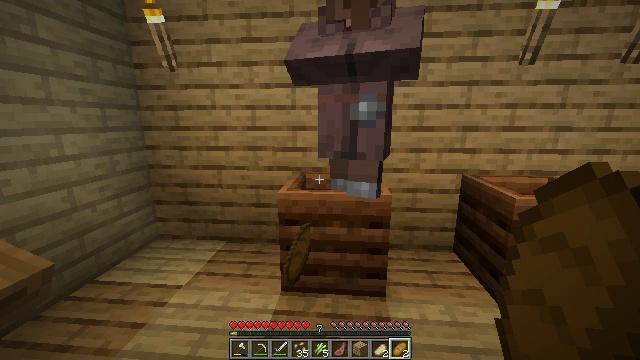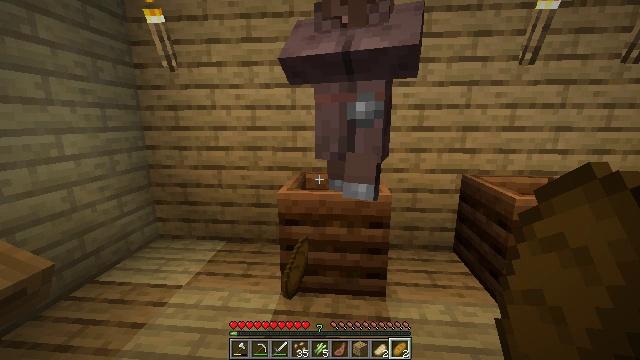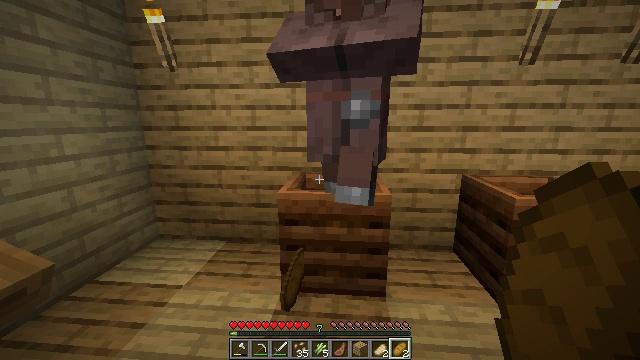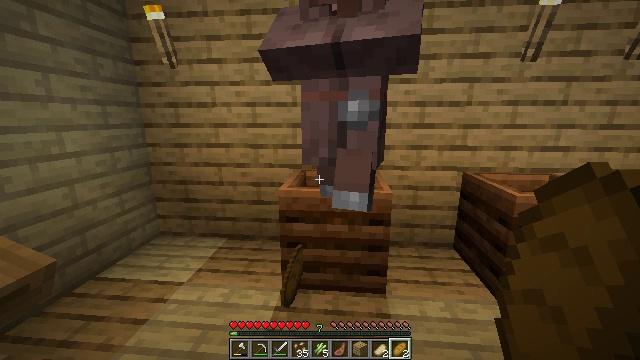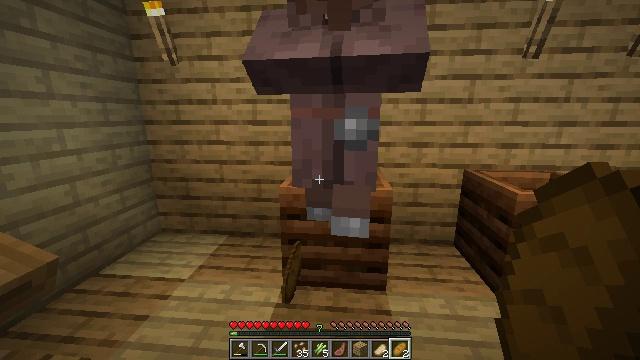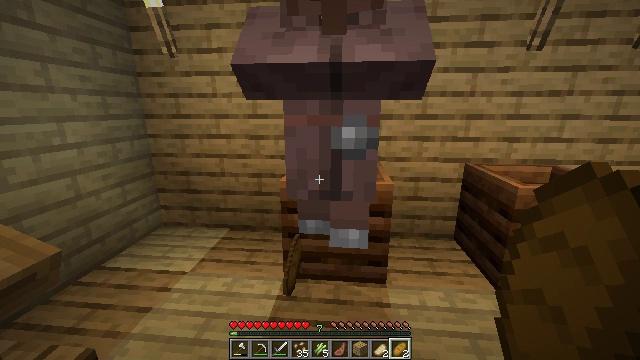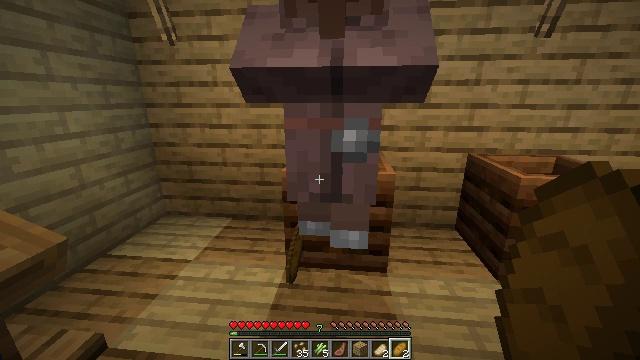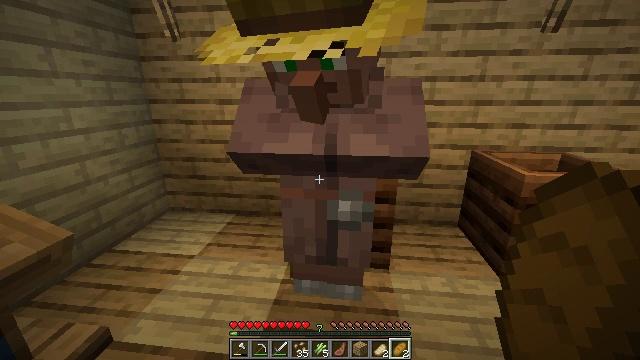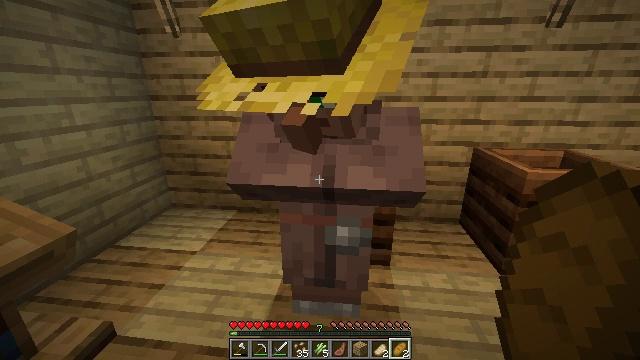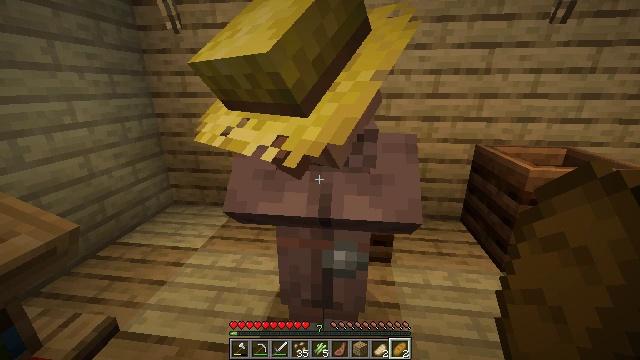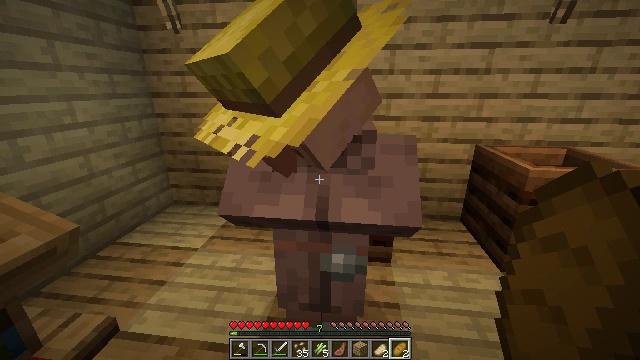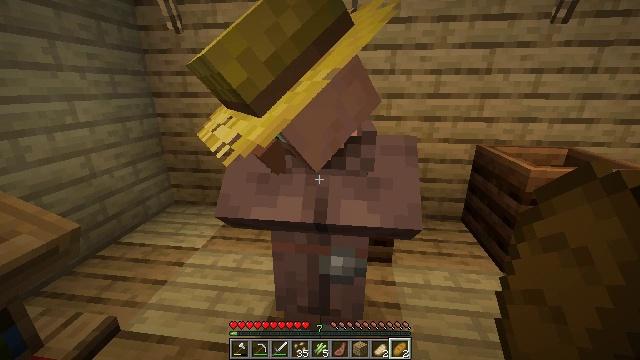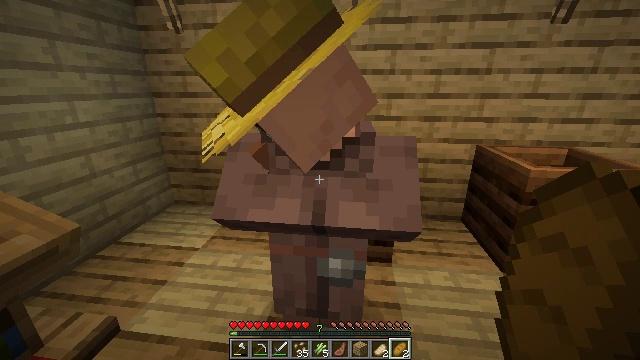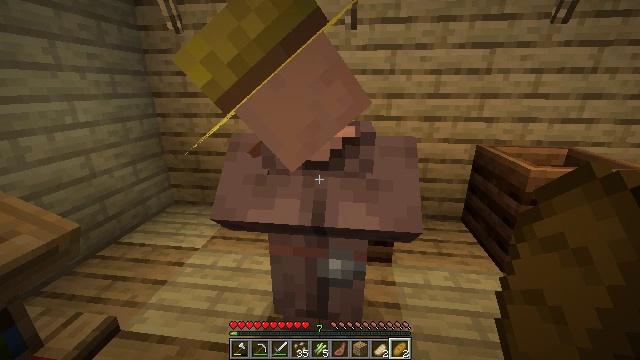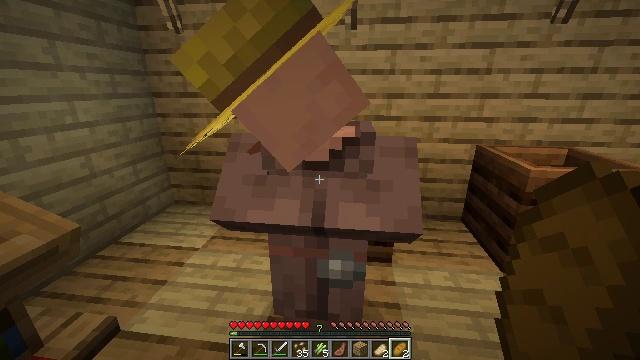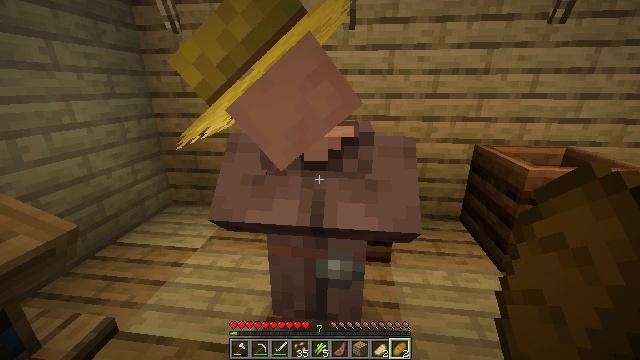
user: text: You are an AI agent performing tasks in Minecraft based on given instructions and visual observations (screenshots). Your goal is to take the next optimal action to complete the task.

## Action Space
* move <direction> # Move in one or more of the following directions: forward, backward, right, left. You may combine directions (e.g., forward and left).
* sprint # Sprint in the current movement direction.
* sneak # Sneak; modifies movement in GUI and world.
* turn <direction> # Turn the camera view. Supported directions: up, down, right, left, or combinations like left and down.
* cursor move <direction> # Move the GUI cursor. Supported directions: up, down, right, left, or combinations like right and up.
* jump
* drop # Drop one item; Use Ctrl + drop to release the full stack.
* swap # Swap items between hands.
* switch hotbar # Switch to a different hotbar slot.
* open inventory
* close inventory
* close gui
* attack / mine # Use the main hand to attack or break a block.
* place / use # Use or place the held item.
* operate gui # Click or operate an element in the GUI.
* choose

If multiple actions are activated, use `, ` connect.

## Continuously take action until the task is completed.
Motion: motion action
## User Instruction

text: Drop a bread.
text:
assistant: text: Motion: no_op
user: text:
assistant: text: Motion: no_op
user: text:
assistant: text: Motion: no_op
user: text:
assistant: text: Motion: no_op
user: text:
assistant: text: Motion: turn down
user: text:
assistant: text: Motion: turn down
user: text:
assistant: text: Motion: no_op
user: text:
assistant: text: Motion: no_op
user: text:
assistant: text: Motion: no_op
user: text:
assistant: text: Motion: no_op
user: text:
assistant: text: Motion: no_op
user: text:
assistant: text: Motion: no_op
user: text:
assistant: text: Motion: no_op
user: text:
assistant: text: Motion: no_op
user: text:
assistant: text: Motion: no_op
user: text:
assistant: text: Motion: no_op
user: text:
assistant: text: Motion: no_op
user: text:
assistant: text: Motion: no_op
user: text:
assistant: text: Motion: no_op
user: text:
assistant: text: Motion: no_op
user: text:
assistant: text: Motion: no_op
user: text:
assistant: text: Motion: no_op
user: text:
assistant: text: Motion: no_op
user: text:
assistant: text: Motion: no_op
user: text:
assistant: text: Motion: no_op
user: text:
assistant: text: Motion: no_op
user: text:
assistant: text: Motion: no_op
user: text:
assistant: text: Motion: no_op
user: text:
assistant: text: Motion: no_op
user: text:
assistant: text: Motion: no_op